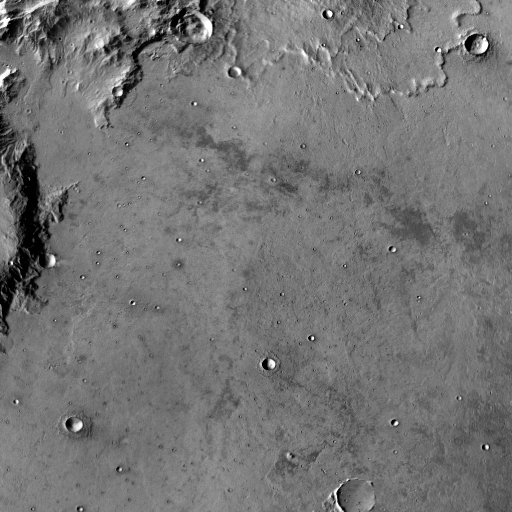
Crater classes present: Background, Other, Layered, Buried